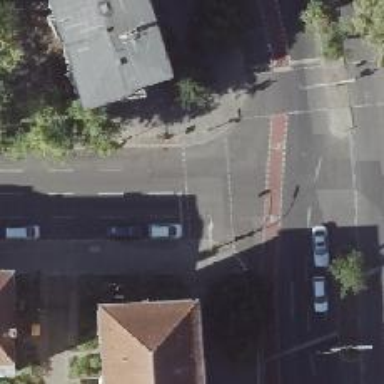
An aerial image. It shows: Road with traffic signals controlling the flow of traffic.